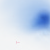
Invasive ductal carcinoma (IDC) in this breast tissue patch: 0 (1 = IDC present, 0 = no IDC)